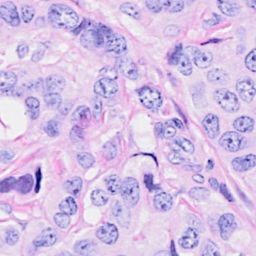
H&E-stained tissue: Breast